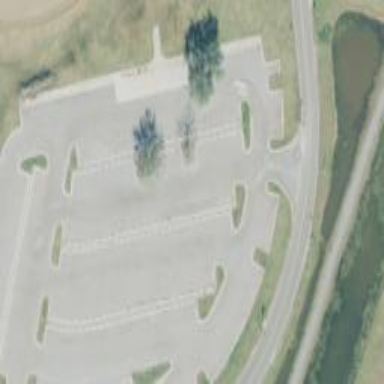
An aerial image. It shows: Parking area.